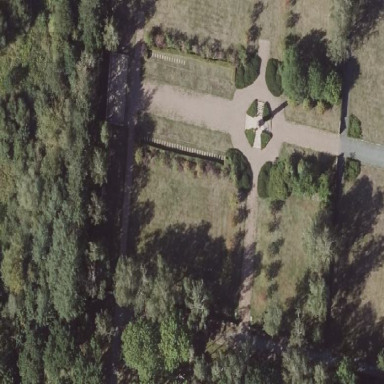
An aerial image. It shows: Sector of the cemetery dedicated to historic memorial.